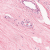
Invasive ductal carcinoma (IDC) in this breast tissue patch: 0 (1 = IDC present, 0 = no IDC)